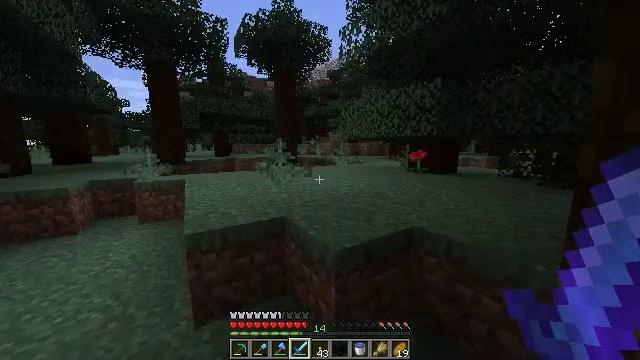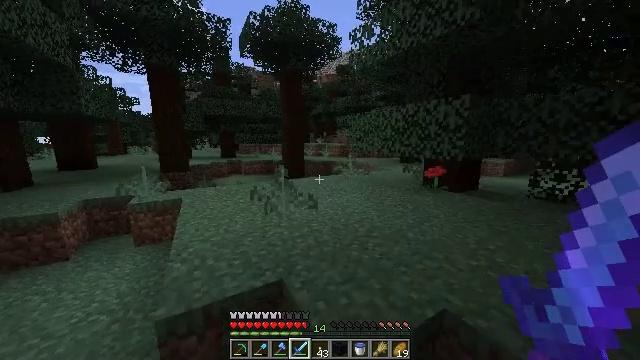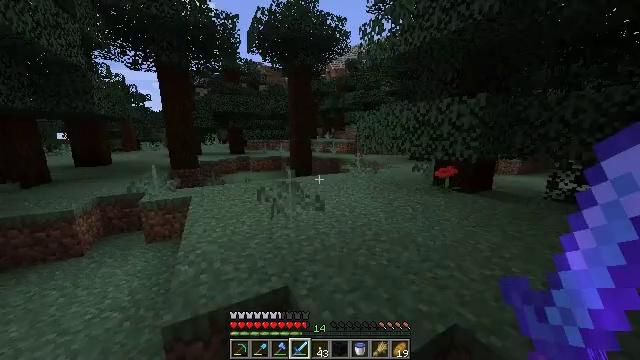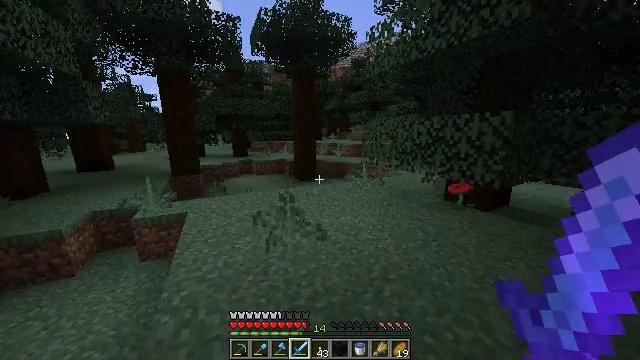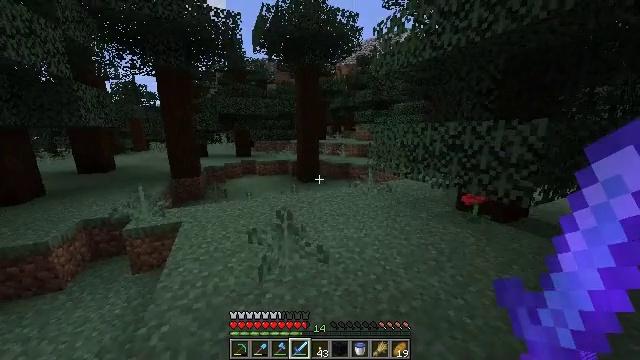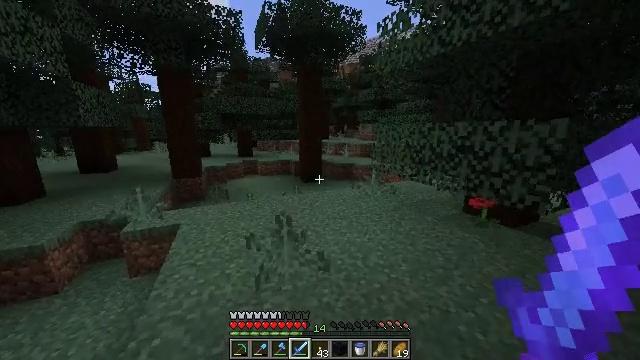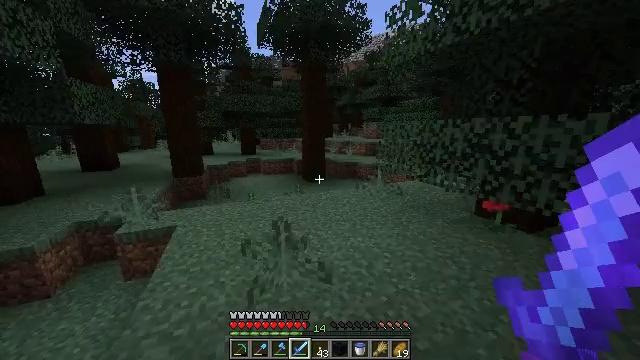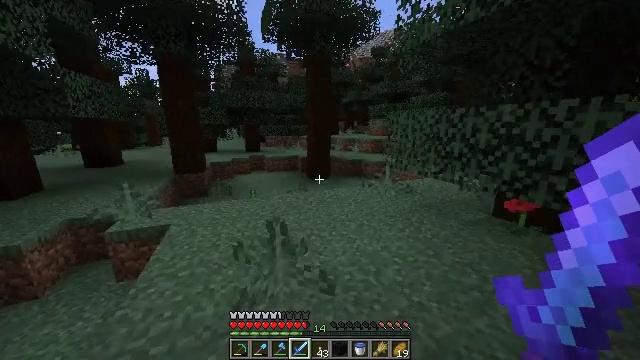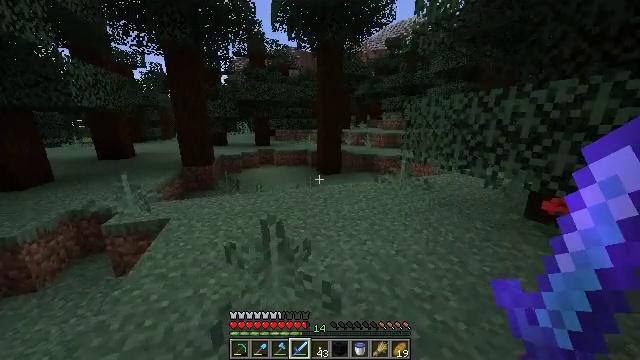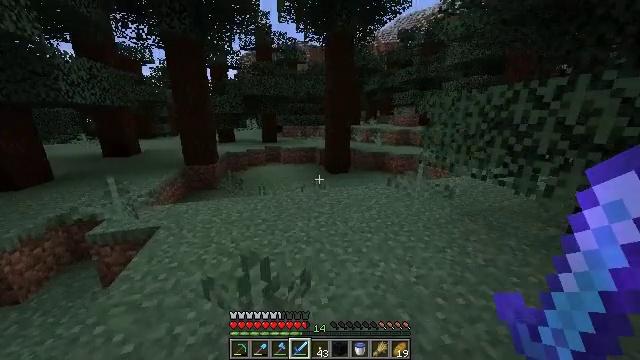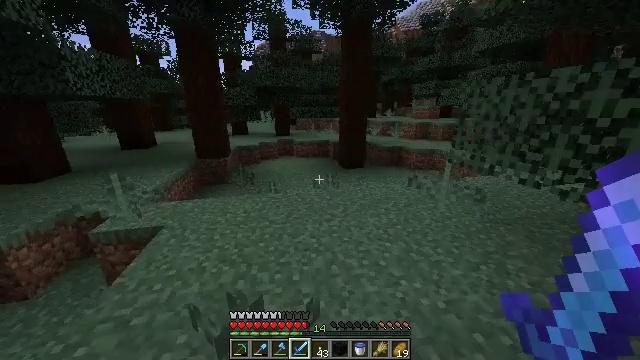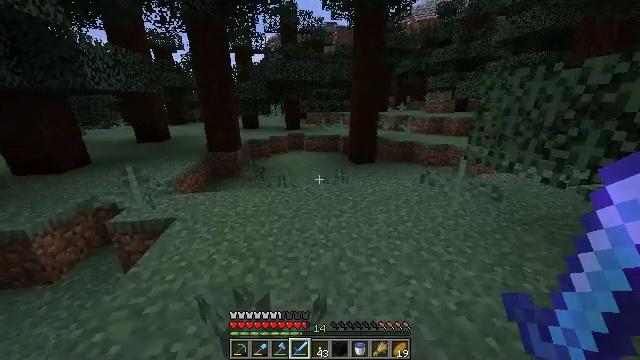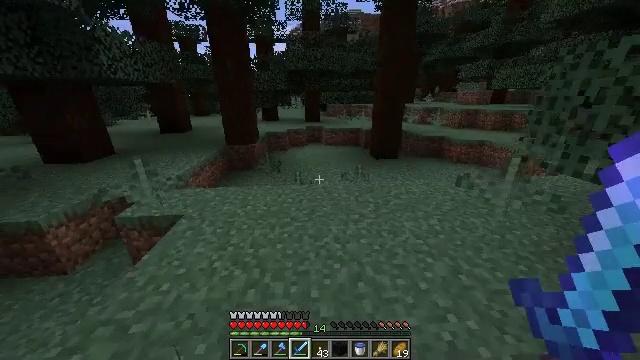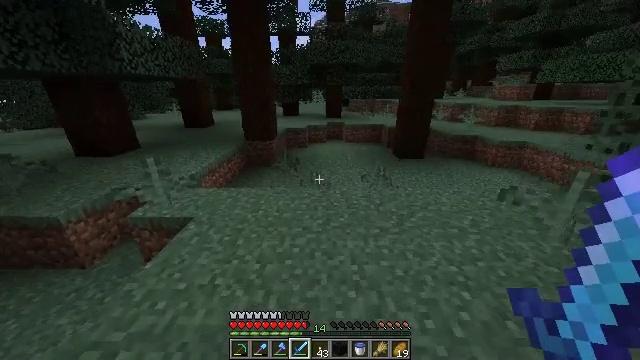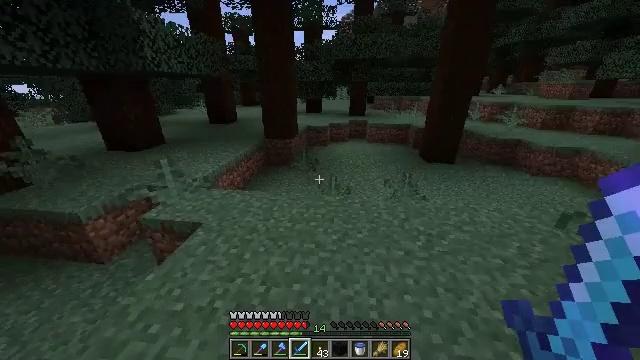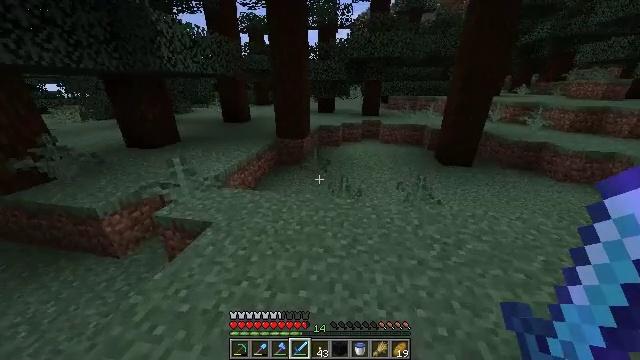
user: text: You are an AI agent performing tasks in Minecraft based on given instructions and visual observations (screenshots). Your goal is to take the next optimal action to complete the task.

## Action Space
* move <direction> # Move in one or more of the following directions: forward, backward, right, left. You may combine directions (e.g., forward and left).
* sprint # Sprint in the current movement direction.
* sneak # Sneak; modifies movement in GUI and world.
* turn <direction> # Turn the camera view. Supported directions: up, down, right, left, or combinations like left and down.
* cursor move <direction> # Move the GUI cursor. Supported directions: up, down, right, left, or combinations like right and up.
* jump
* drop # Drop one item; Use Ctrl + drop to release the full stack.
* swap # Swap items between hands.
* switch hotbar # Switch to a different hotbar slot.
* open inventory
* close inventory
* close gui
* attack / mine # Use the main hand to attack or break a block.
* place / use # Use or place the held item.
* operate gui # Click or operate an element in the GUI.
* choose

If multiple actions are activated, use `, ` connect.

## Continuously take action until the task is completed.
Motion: motion action
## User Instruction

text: Gather materials from the sweet berry bush.
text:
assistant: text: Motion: move forward, sprint, turn left and down, jump
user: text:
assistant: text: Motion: move forward, sprint, turn left and down, jump
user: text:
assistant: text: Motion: move forward, sprint, turn left, jump
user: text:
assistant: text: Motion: move forward, sprint, turn left, jump
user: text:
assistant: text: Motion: move forward, sprint, jump
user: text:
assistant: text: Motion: move forward, sprint, turn left
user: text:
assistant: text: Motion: move forward, sprint, turn left
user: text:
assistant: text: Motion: move forward, sprint, turn left and down
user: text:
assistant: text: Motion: move forward, sprint, turn left
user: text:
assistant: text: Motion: move forward, sprint, turn left and down
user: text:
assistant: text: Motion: move forward, sprint, turn left and down
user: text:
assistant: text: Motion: move forward, sprint, turn left and down
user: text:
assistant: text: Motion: move forward, sprint, turn left and down
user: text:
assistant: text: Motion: move forward, sprint, turn left
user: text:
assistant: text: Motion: move forward, sprint, turn left
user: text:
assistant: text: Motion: move forward, sprint, turn left
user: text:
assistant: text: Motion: move forward, sprint
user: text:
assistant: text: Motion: move forward, sprint
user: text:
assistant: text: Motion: move forward, sprint
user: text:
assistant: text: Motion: move forward, sprint
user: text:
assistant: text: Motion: move forward, sprint
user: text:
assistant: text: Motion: move forward, sprint, turn left
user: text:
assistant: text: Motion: move forward, sprint, turn left
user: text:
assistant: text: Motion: move forward, sprint, turn left
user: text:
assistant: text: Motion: move forward, sprint, turn left
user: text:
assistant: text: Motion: move forward, sprint, turn left
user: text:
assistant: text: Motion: move forward, sprint, turn left, jump
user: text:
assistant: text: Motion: move forward, sprint, jump
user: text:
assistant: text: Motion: move forward, sprint, jump
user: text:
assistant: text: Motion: move forward, sprint, jump